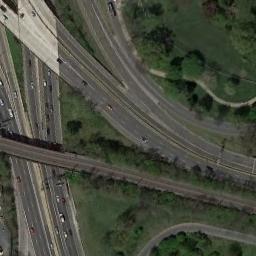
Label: overpass